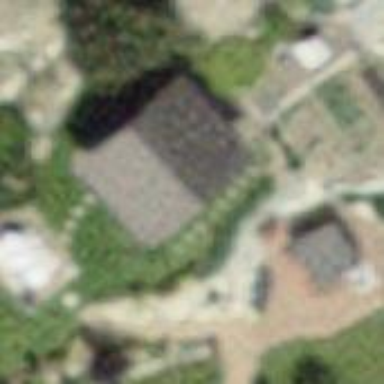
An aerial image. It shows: Shed.